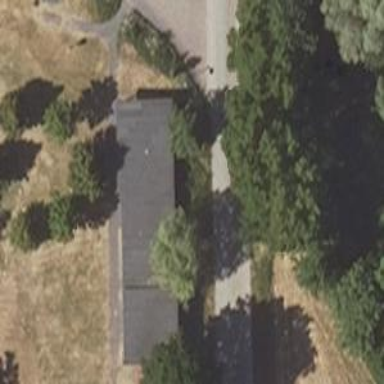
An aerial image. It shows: Shelter with changing rooms.